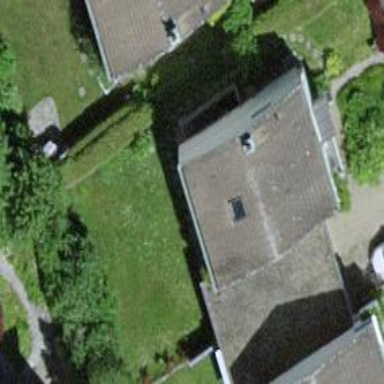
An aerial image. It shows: Semidetached house.